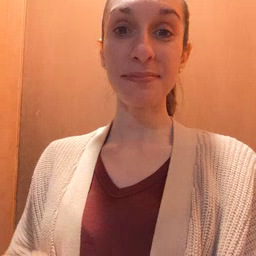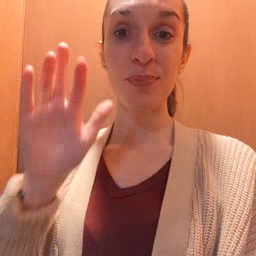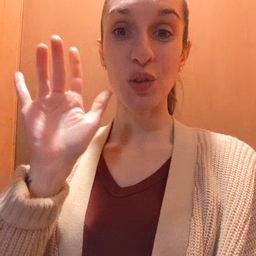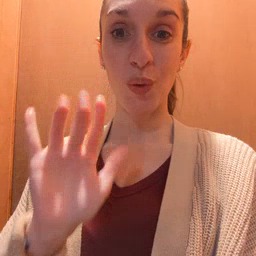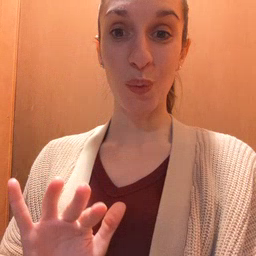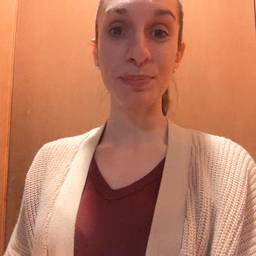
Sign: snow